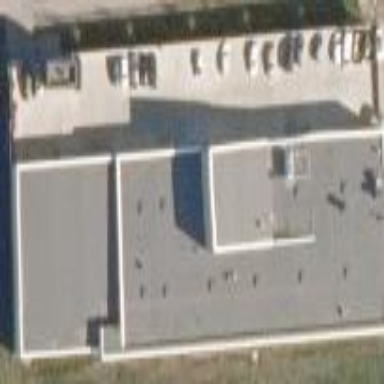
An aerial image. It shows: Retail mall building.